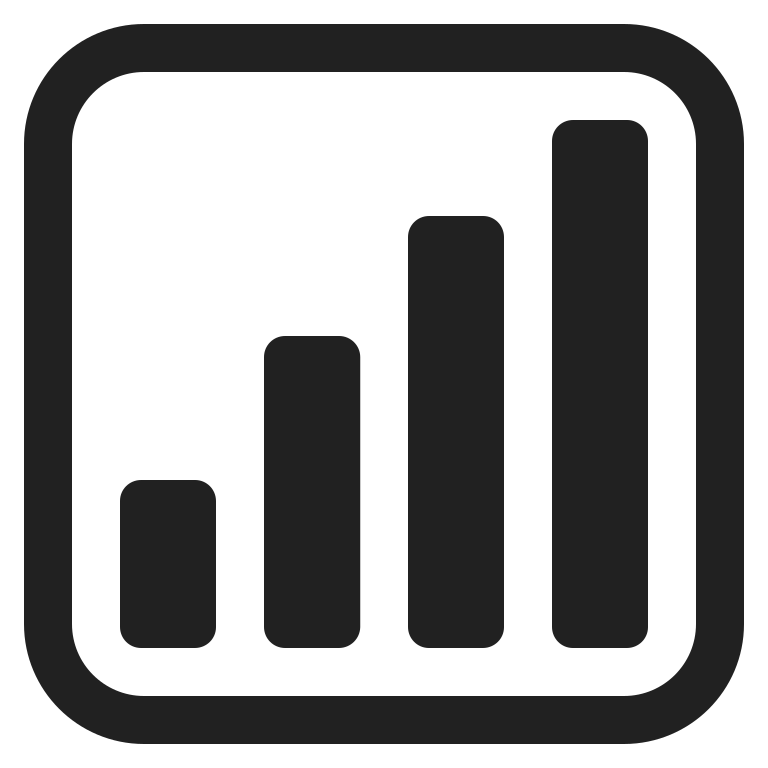
antenna bars high contrast